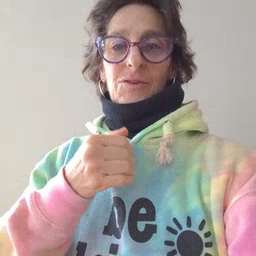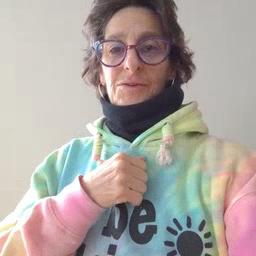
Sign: after